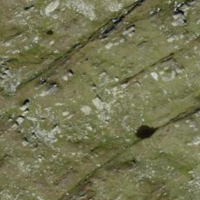
EUNIS habitat code: 26
Species observed at this site:
Anthus spinoletta
Pyrrhocorax graculus
Aquila chrysaetos
Prunella collaris